Interaction volume radius: 5 \u00c5
Interaction volume height: 15 \u00c5
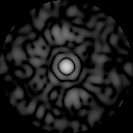
Disorder parameter: 0.8312